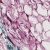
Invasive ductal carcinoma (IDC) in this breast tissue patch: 0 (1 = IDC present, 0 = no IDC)